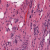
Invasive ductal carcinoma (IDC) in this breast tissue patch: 1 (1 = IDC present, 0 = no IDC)